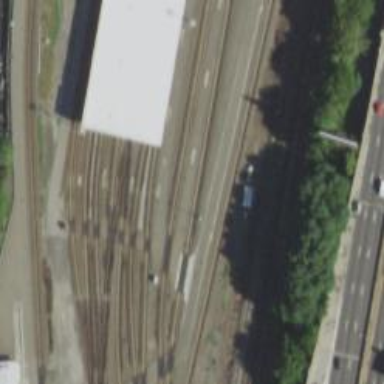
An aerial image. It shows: Electrified railway yard with rail tracks.